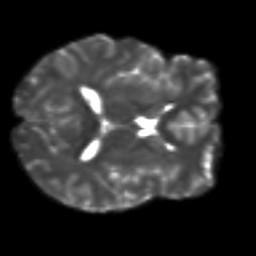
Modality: T2w
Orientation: axial
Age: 25
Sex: male
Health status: ill
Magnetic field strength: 3 T
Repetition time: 8.4 s
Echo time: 0.0926 s